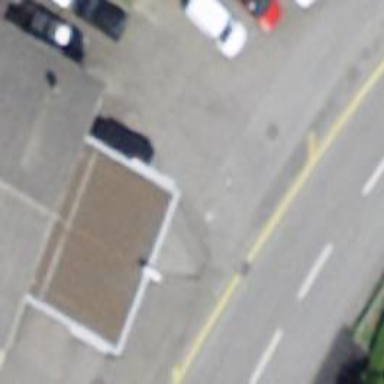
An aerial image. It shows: Fuel station.